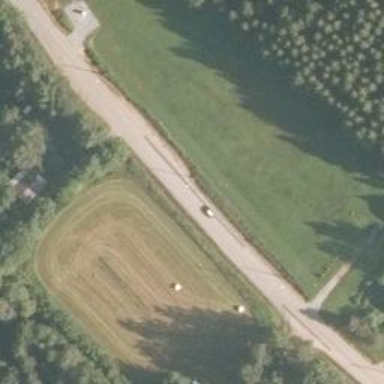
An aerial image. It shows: Asphalt cycleway.